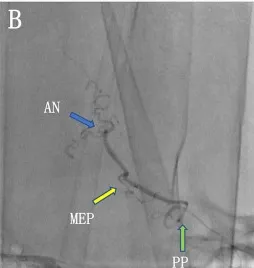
The ultra-selective DSA at the most external point (MEP) (B) showed two other branches arising at the MEP of the anterior choroidal artery (AChoA).
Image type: radiology (x_ray)